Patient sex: F
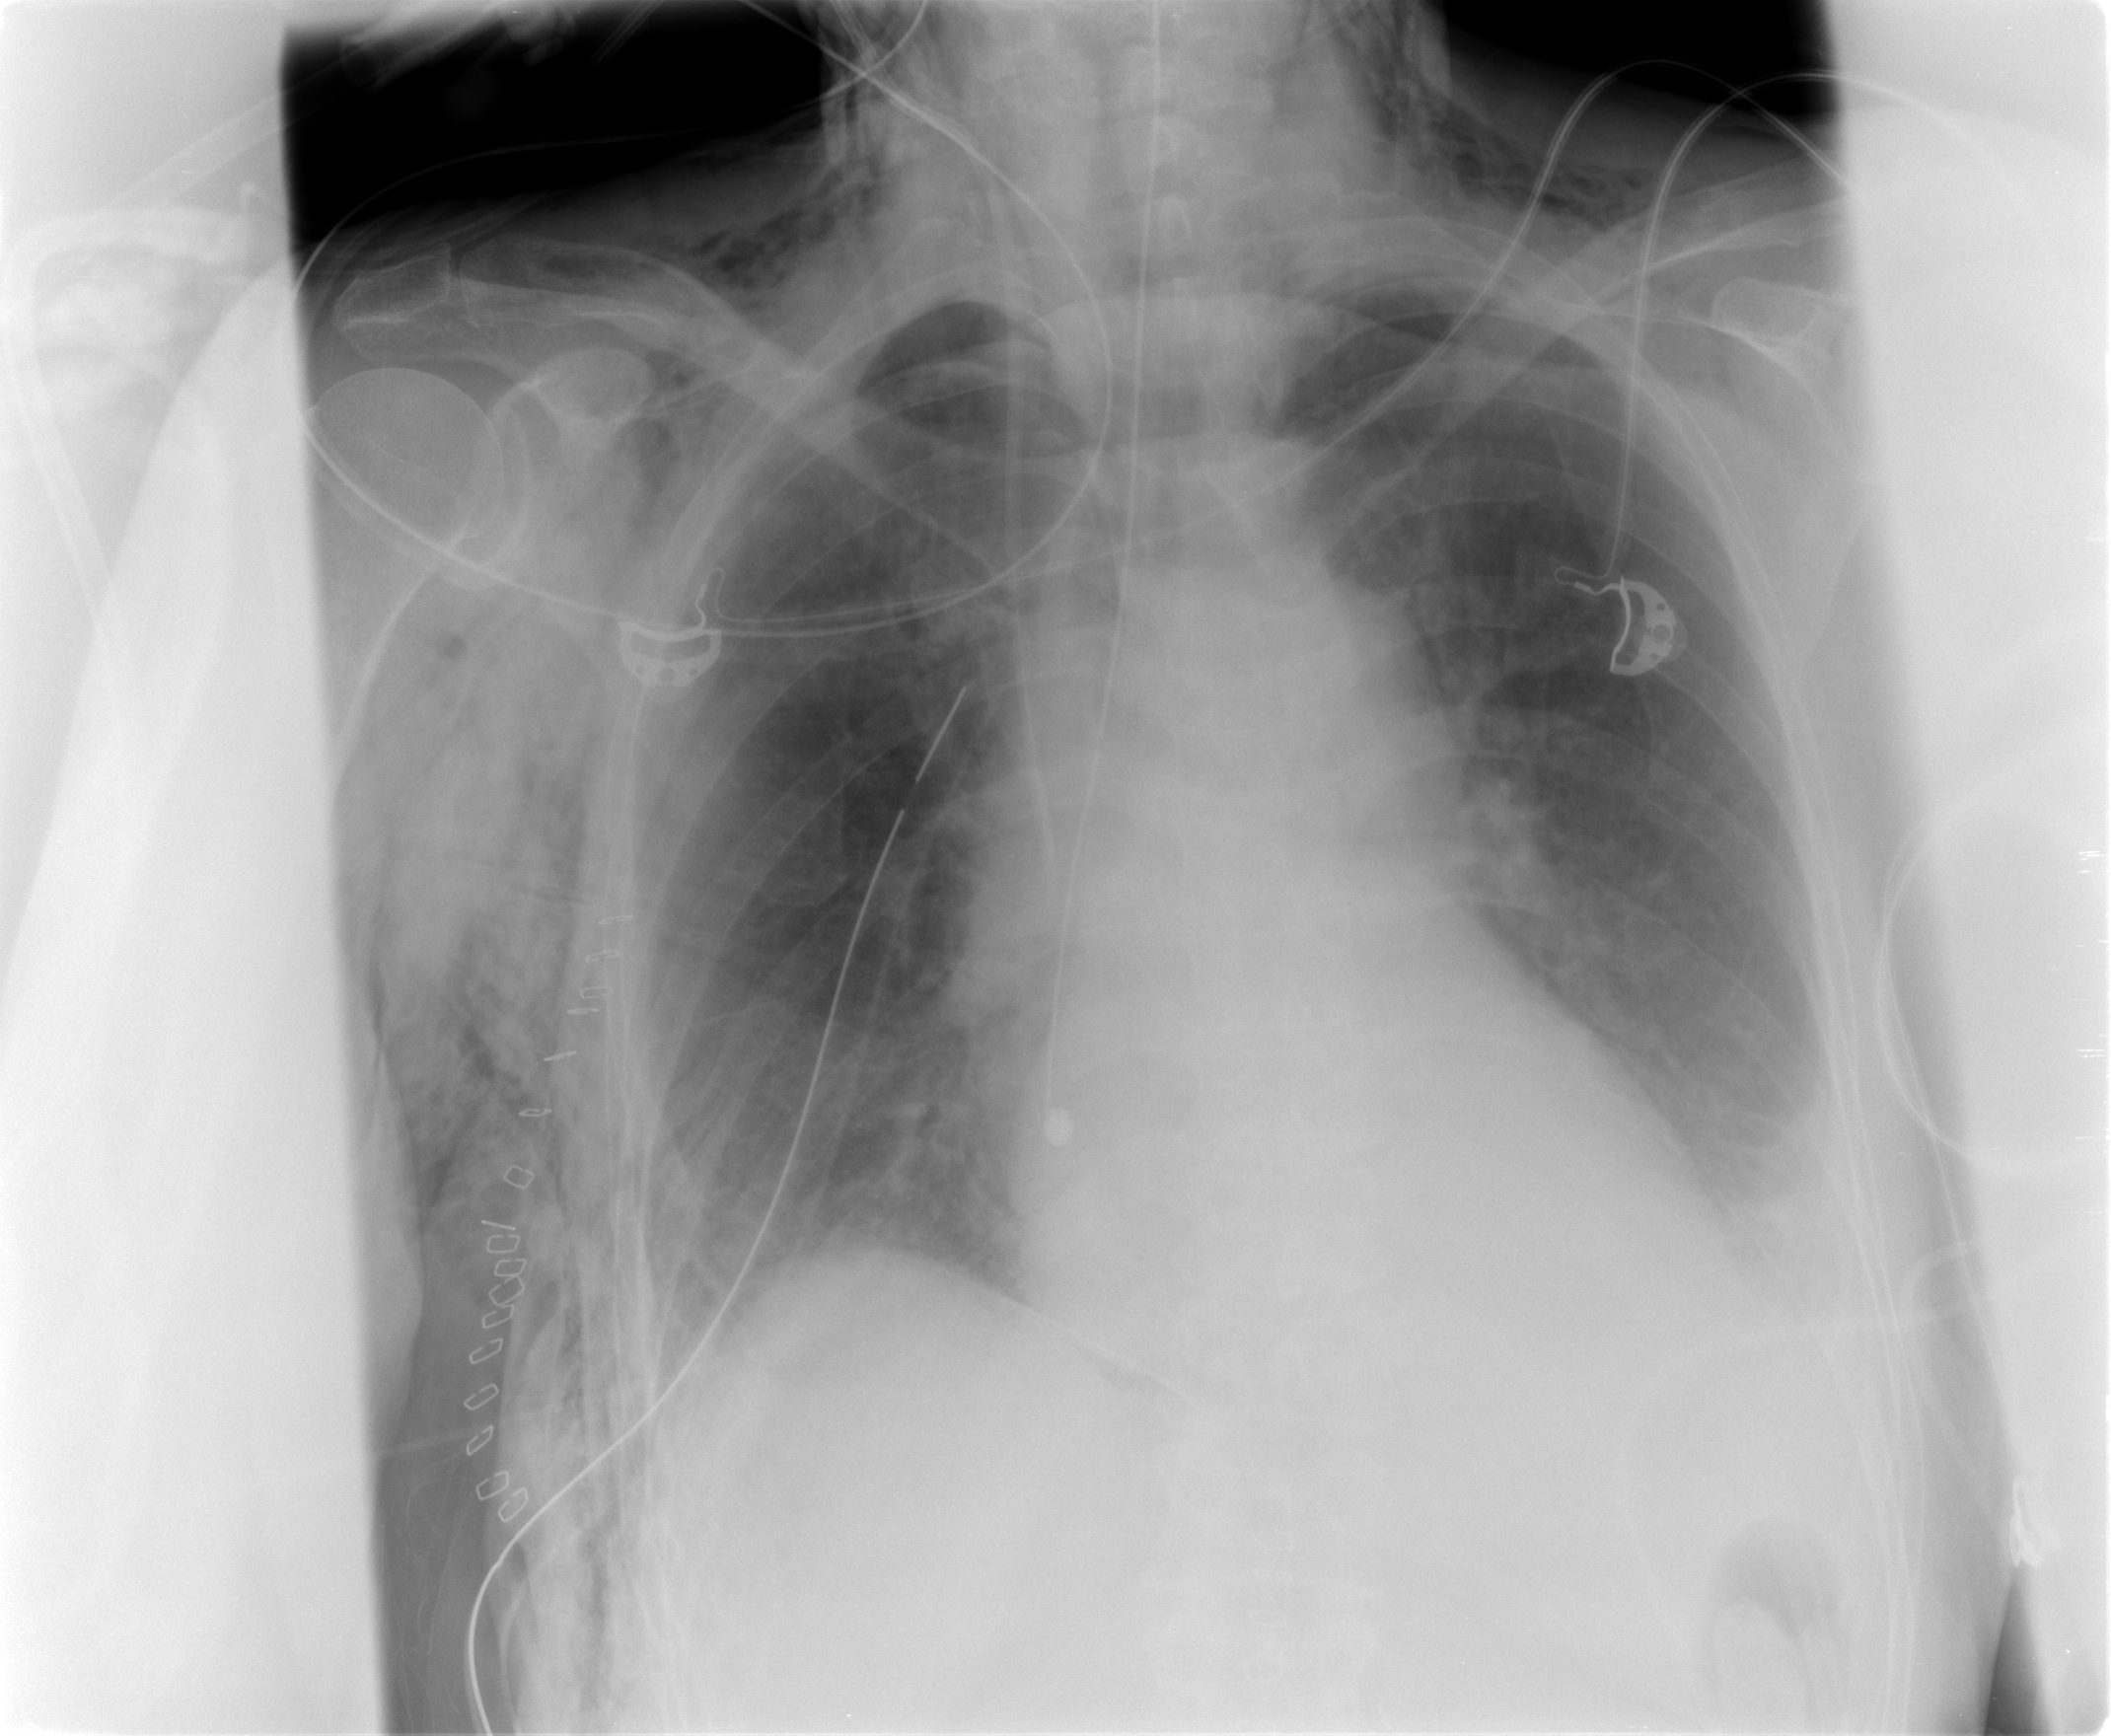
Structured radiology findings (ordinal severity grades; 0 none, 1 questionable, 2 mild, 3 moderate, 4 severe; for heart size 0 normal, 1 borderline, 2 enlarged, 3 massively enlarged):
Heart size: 0
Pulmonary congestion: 0
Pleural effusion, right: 0
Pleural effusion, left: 2
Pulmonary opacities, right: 0
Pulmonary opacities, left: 0
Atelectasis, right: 1
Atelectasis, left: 2